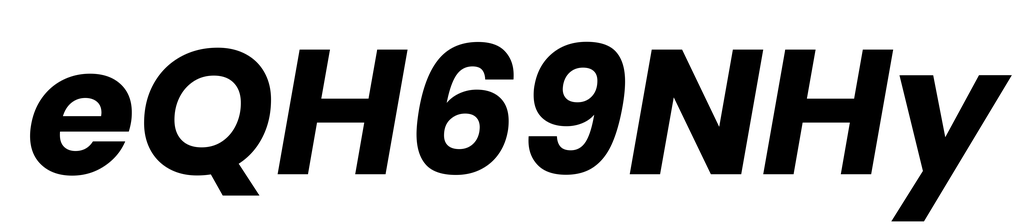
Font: Poppins-BoldItalic